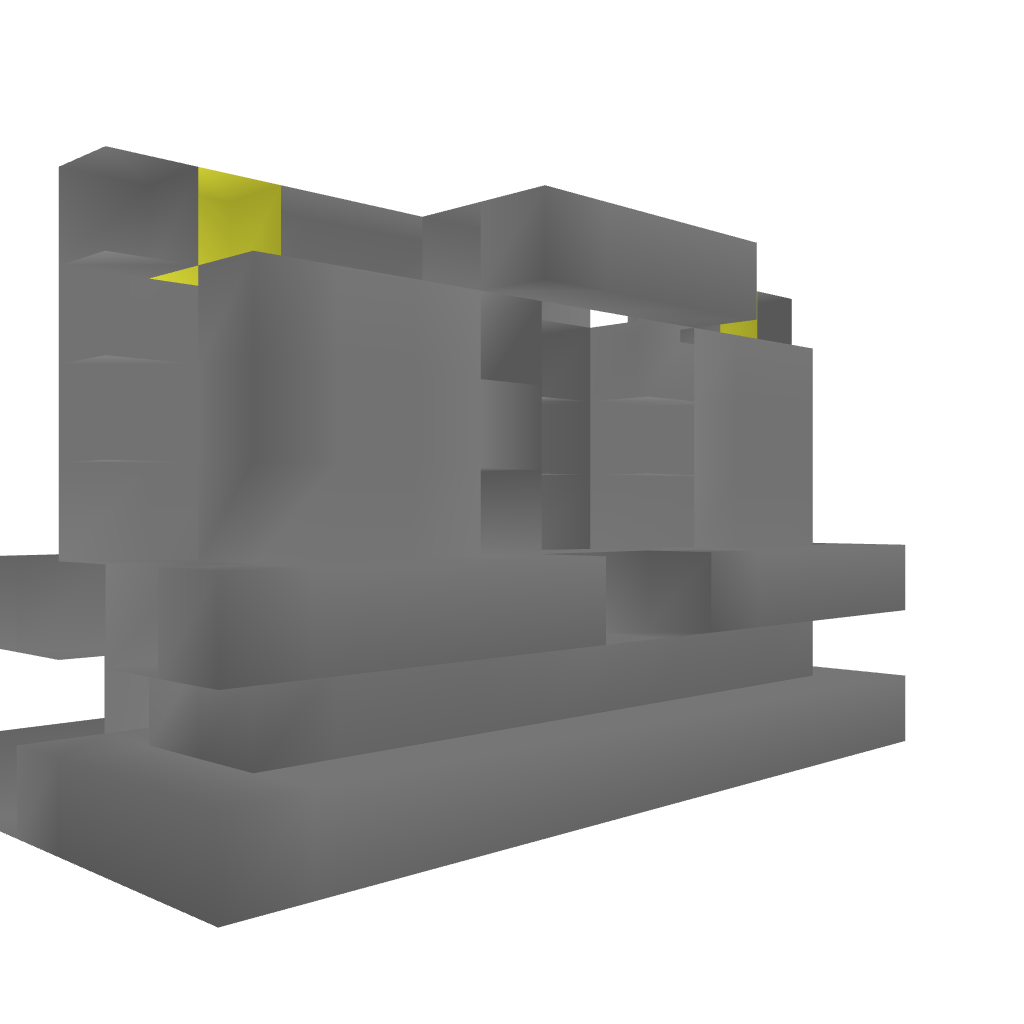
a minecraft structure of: Automatic Piston Gate bad low quality